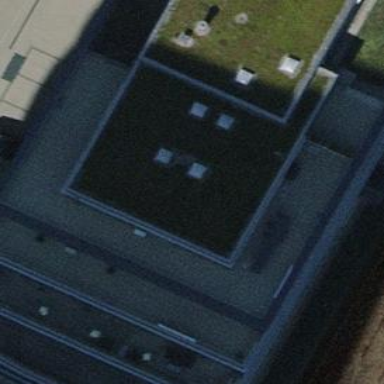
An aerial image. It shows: Commercial building.